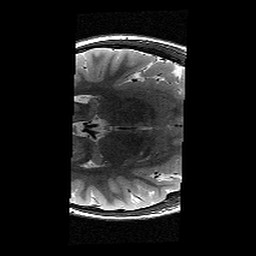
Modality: T2w
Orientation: axial
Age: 11
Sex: female
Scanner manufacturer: siemens
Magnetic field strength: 3 T
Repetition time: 9.23 s
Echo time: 0.067 s